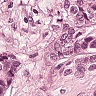
Metastatic tissue present: yes